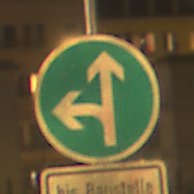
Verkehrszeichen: VorgeschriebeneFahrtrichtungGeradeausOderLinks
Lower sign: SonstigeFahrzeugePersonengruppenFrei2
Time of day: Night
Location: Outdoor (Urban)
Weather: Clear
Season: NotSpecified
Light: Artificial